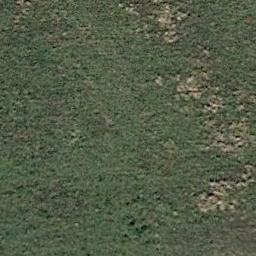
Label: meadow